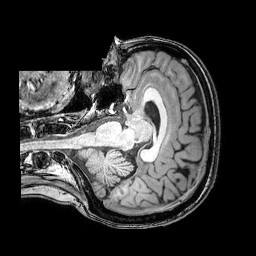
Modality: T1w
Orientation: axial
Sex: female
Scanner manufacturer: philips
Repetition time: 0.00808 s
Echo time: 0.0037 s